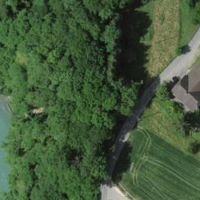
EUNIS habitat code: 41
Species observed at this site:
Prunus spinosa